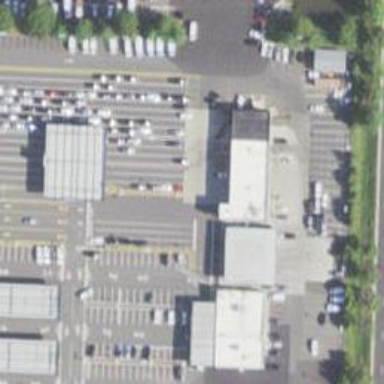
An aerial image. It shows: Car rental facility.